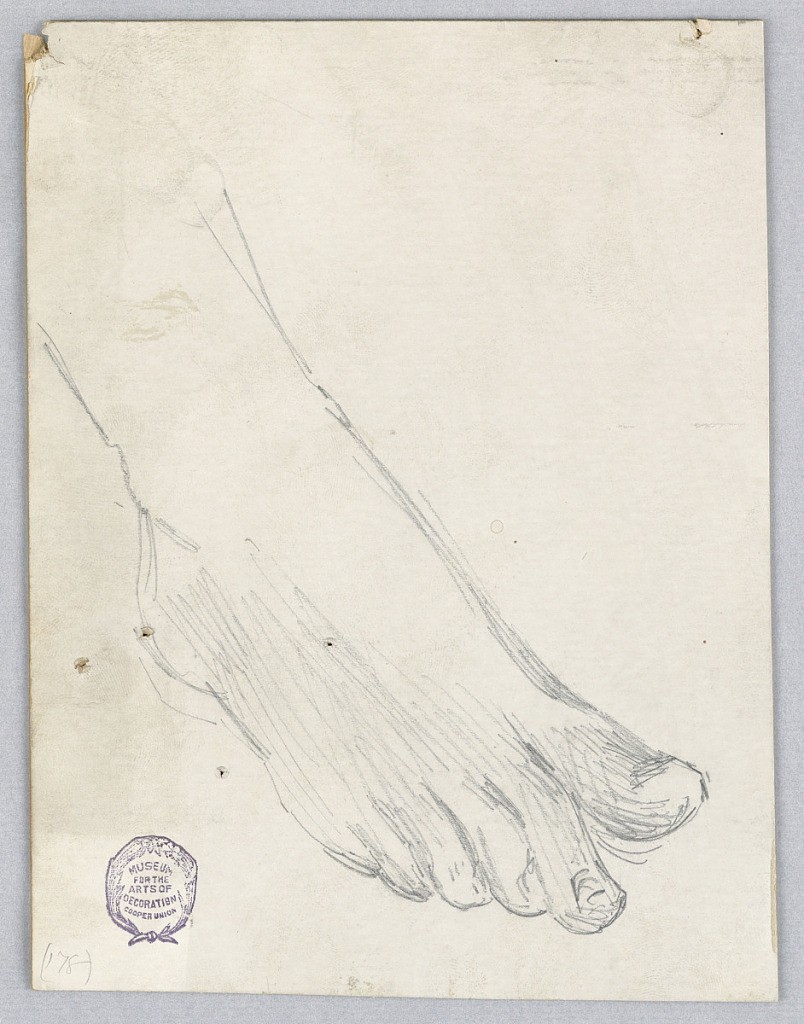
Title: Study of Right Foot
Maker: Francis Augustus Lathrop, American, 1849–1909
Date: ca. 1895
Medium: Graphite on illustration board
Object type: Drawing
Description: Sketch of a right foot and ankle, from slightly above and to the left.